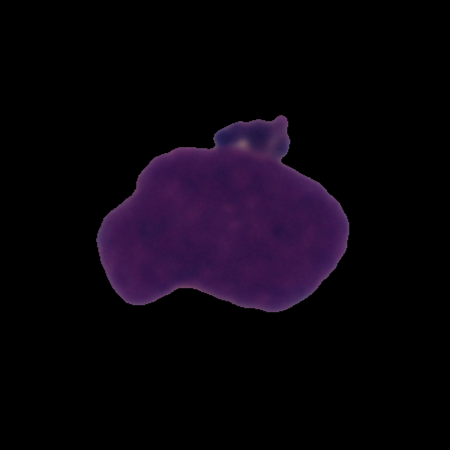
Label: cancer